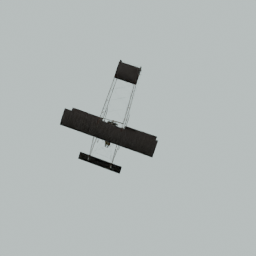
Label: mechanical